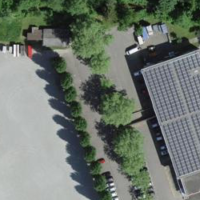
EUNIS habitat code: 53
Species observed at this site:
Veronica serpyllifolia
Sisymbrium officinale